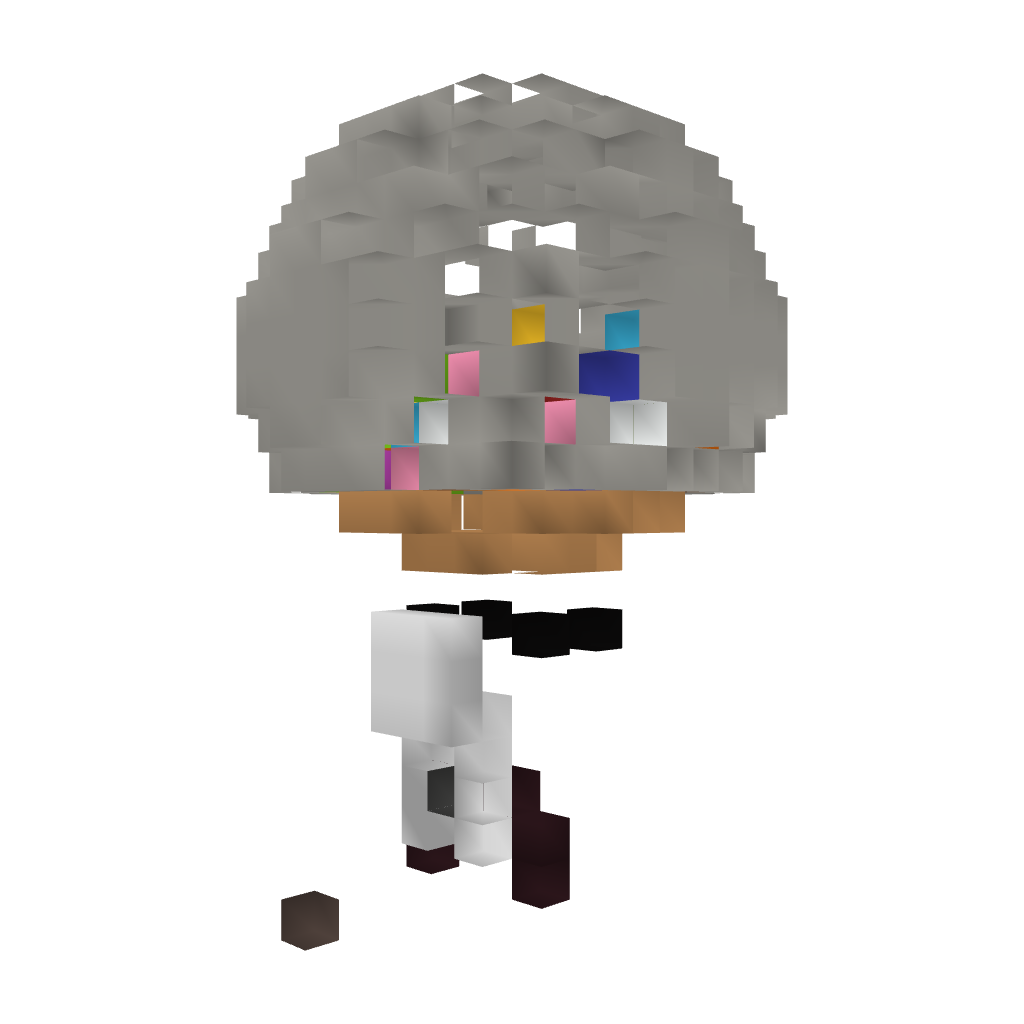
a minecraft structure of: Gumball Machine